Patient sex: M
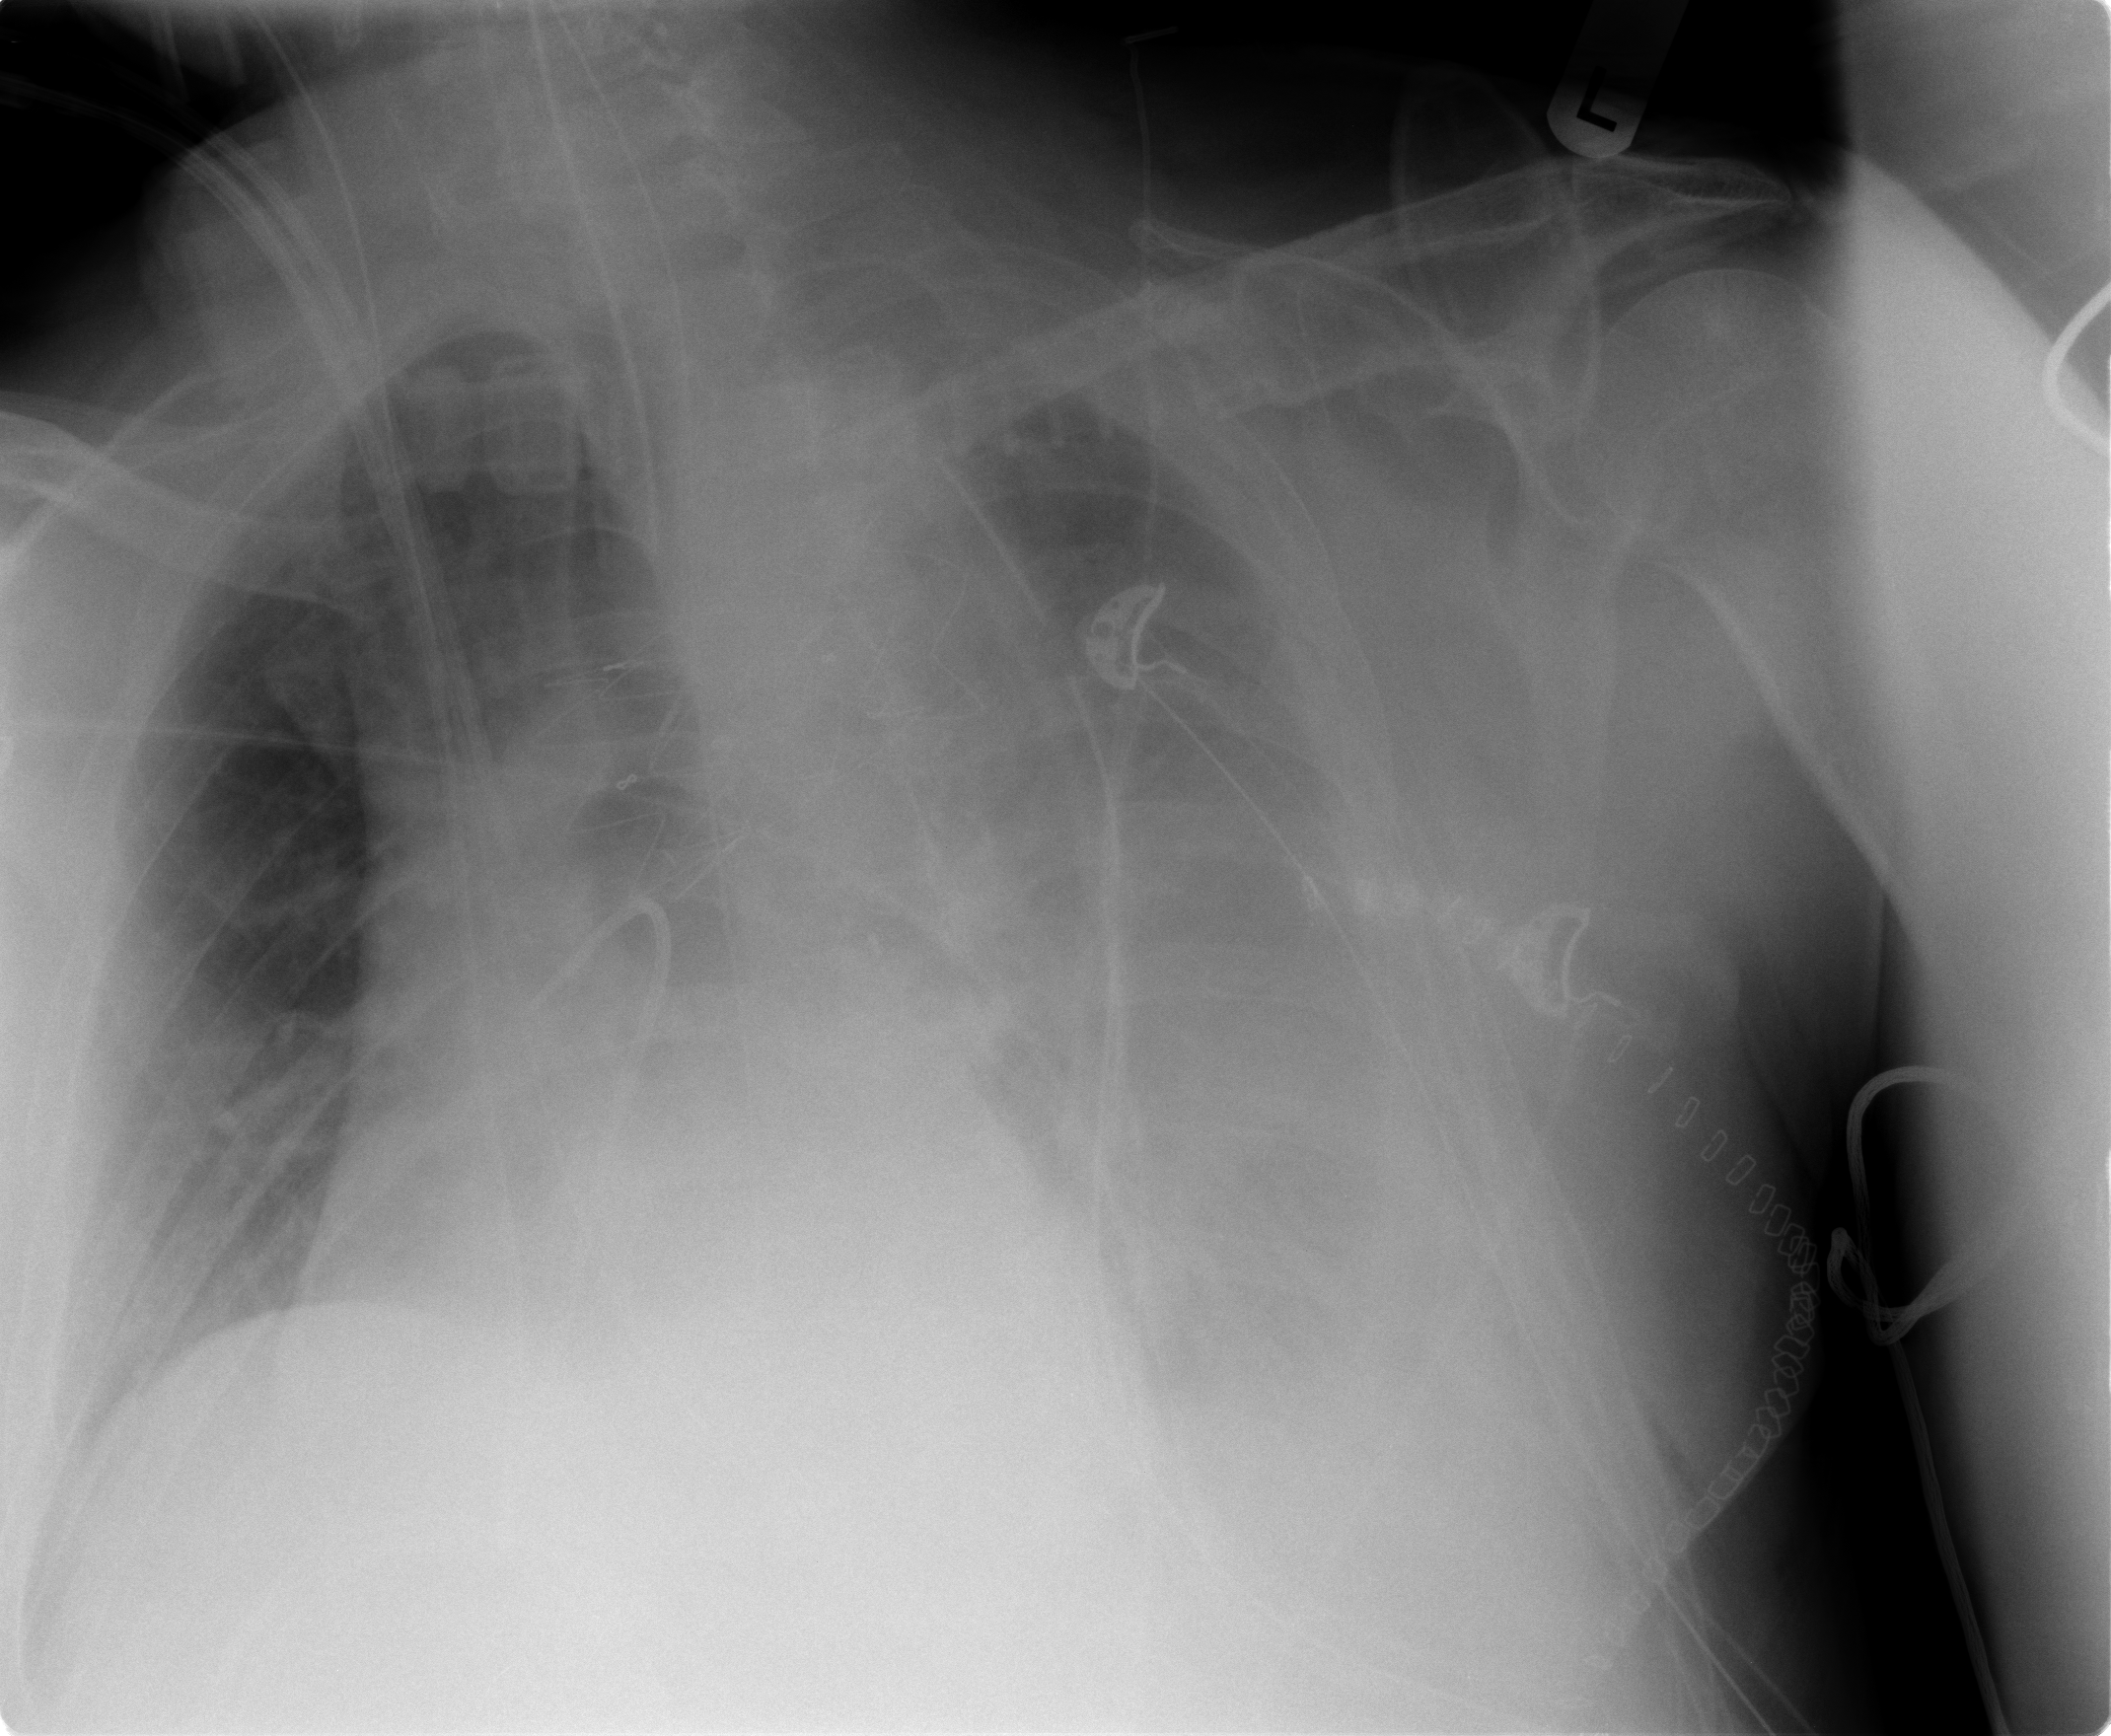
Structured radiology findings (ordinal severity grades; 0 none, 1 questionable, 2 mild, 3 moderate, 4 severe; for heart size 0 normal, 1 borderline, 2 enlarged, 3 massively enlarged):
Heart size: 1
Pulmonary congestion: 2
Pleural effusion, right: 0
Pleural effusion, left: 3
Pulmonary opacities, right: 0
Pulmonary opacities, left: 1
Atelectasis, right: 0
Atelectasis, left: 3